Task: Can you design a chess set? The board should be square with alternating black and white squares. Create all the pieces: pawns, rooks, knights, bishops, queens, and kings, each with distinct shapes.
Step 5260:
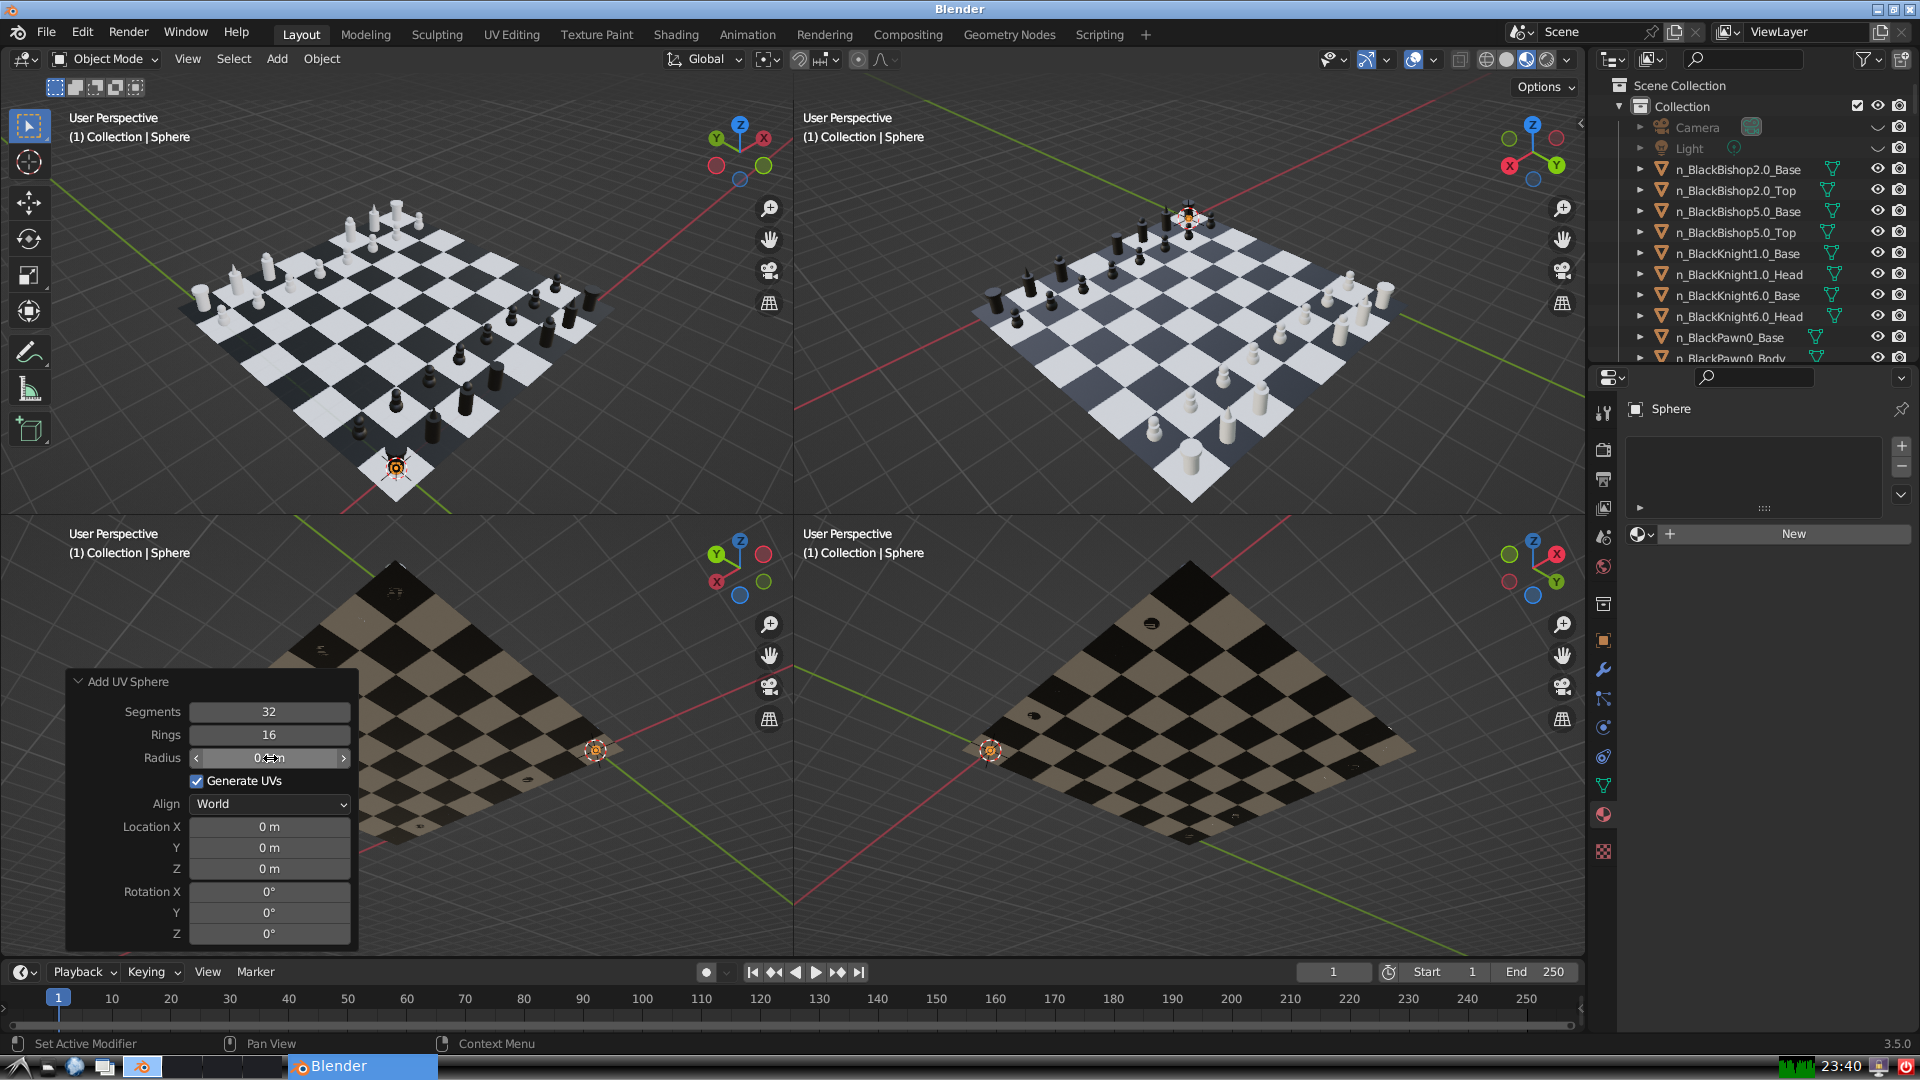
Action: click: no